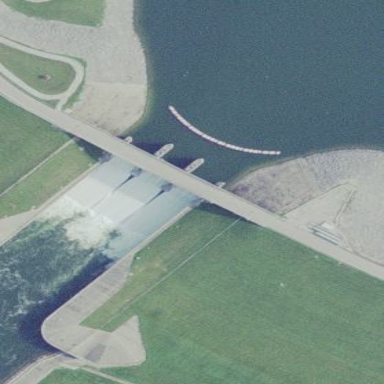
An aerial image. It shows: Dam across waterway.